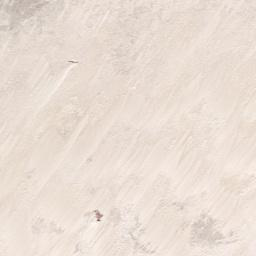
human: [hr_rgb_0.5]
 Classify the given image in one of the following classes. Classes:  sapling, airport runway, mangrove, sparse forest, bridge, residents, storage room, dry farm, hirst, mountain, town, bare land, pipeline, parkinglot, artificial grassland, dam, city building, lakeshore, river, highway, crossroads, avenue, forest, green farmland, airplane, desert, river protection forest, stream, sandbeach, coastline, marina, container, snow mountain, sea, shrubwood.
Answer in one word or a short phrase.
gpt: sandbeach